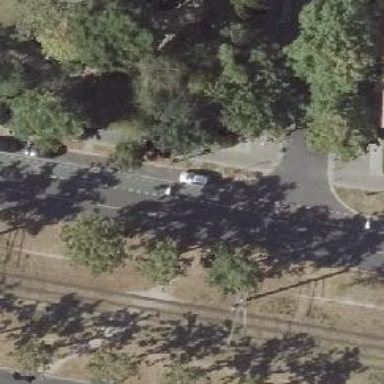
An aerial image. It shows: Asphalt road with lane markings. It is primary highway with dashed separation line for the cycleway on the right side.